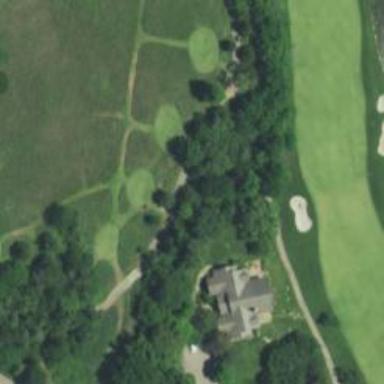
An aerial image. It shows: Path for both roads and golfers.